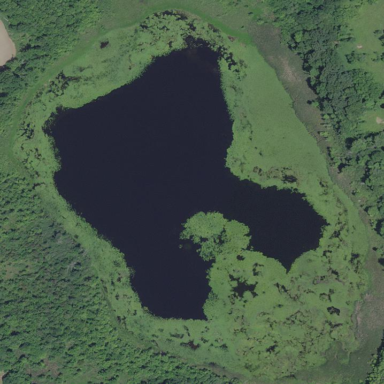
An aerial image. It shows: Beautiful lake surrounded by nature.